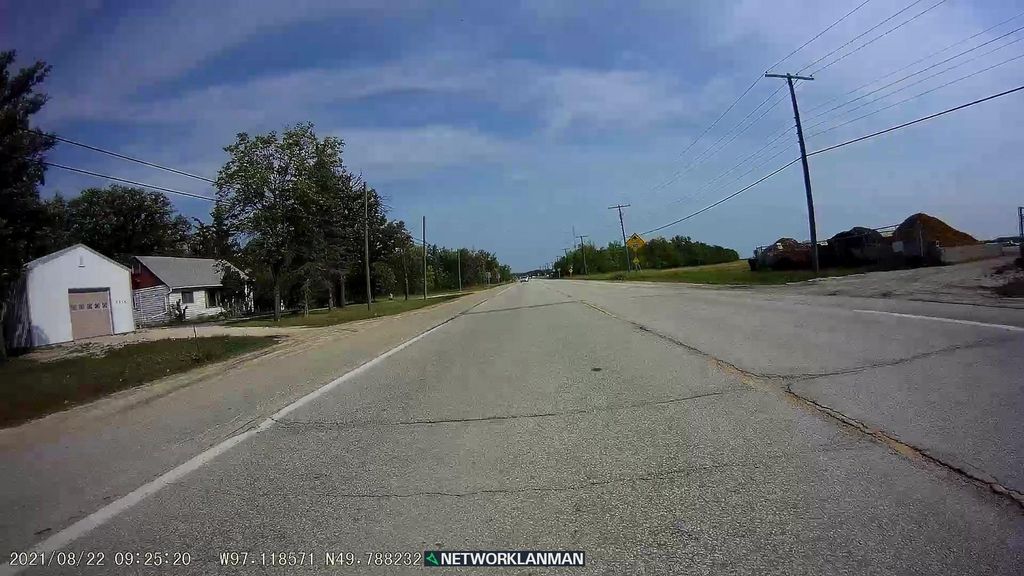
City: winnipeg